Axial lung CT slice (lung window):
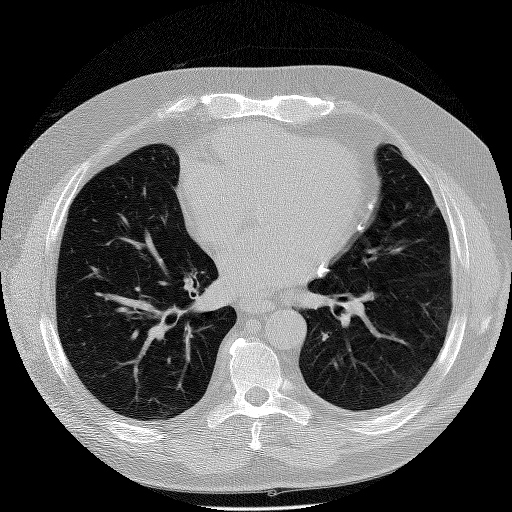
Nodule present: no